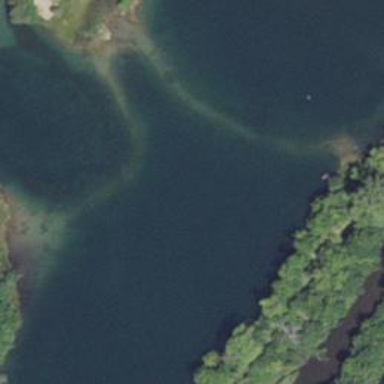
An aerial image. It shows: Pond surrounded by natural water.